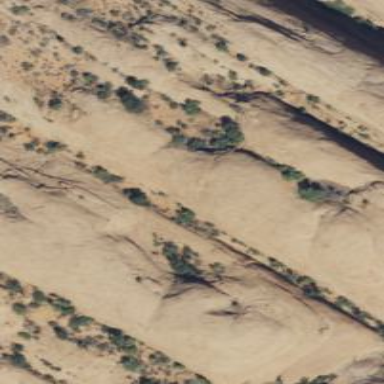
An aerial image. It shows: Crag climbing spot located at natural cliff.